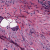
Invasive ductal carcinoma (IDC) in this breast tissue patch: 1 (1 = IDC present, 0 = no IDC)